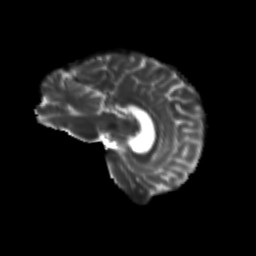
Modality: T2w
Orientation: sagittal
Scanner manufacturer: siemens
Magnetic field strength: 3 T
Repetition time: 9.2 s
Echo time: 0.084 s